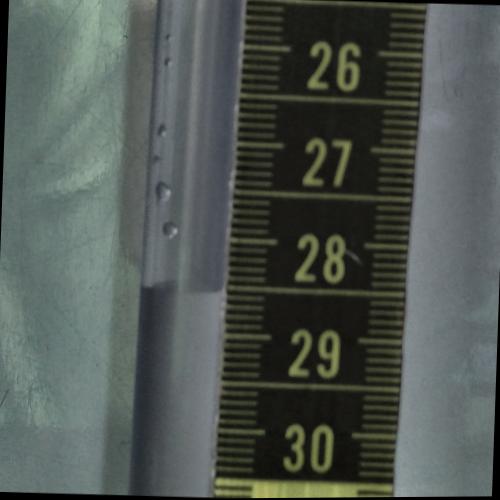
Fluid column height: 28.5 cm